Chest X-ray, AP view. Patient: 55 years old, sex M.
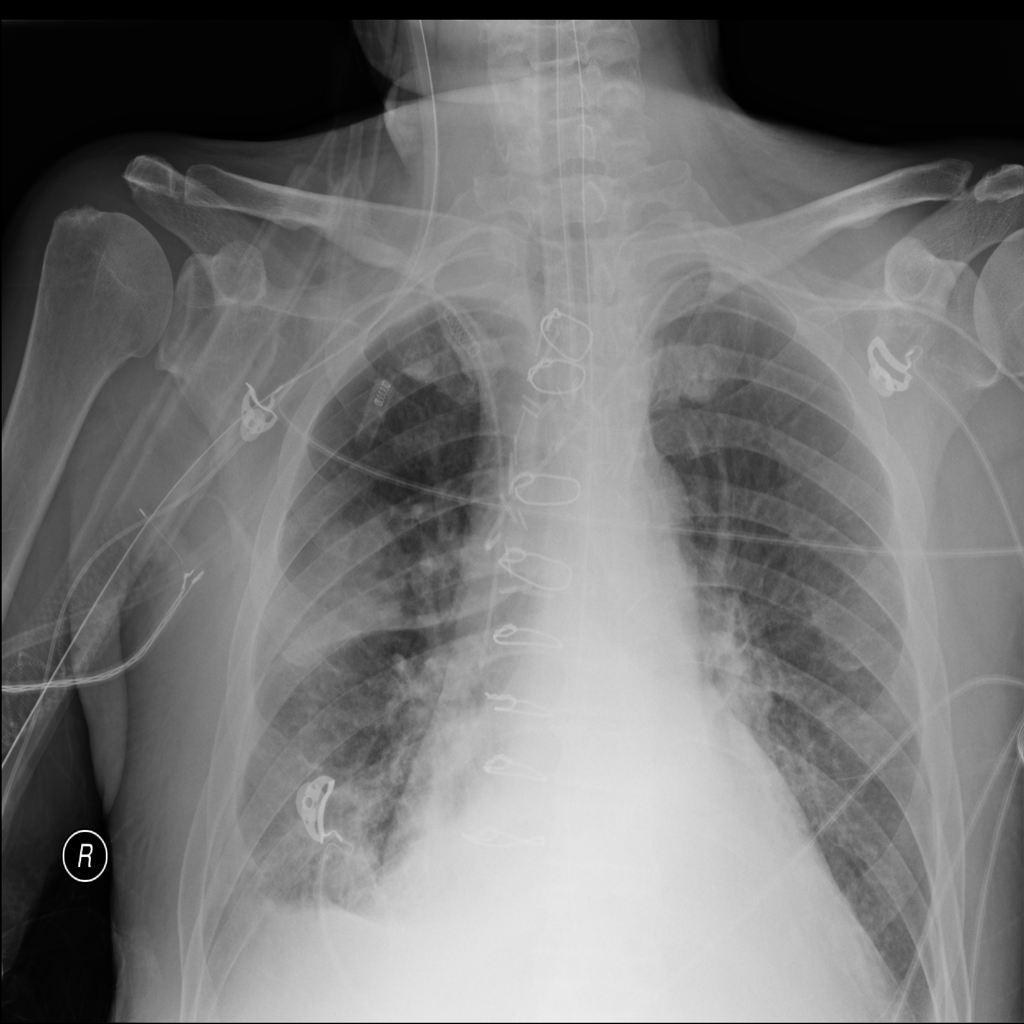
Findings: Consolidation